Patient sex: F
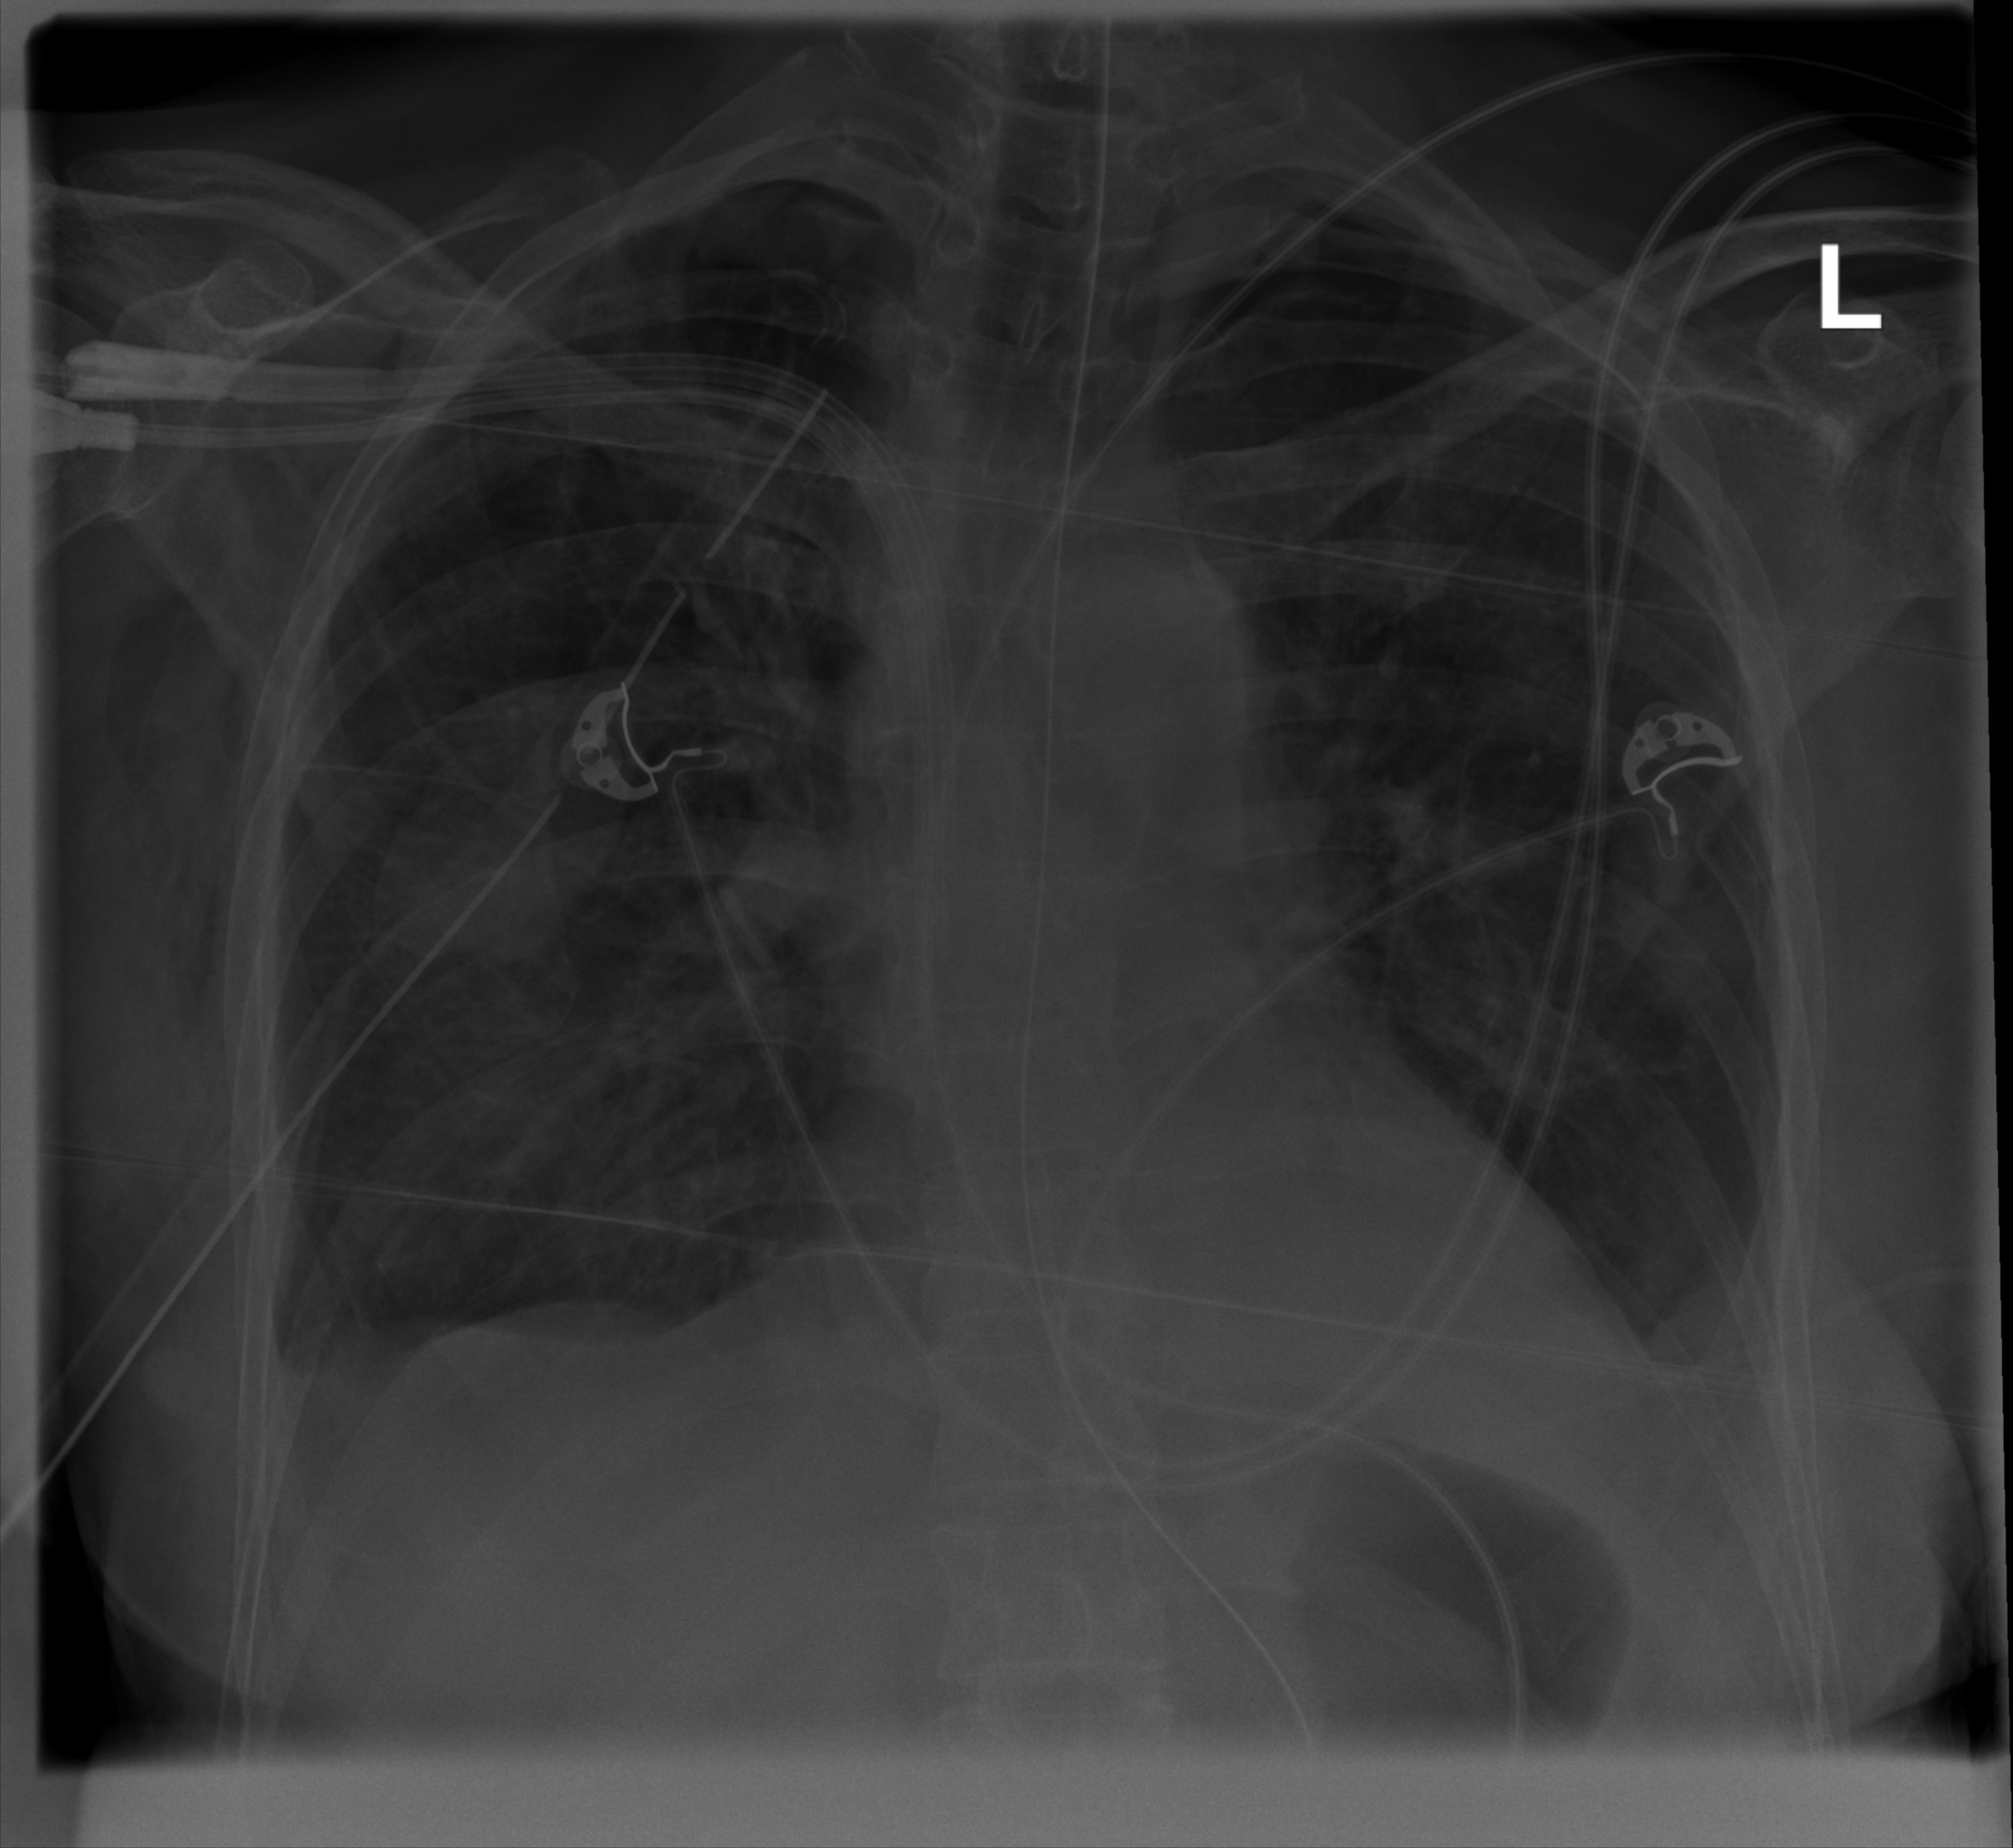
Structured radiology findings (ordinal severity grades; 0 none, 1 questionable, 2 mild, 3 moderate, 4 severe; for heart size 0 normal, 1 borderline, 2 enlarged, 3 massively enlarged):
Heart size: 1
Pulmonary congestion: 0
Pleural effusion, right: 2
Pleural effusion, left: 2
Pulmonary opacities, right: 2
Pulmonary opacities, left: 1
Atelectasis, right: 2
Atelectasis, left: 2